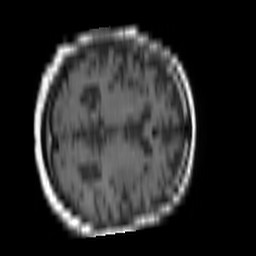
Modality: T1w
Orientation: axial
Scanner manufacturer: philips
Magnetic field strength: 1.5 T
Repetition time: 0.678 s
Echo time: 0.015 s